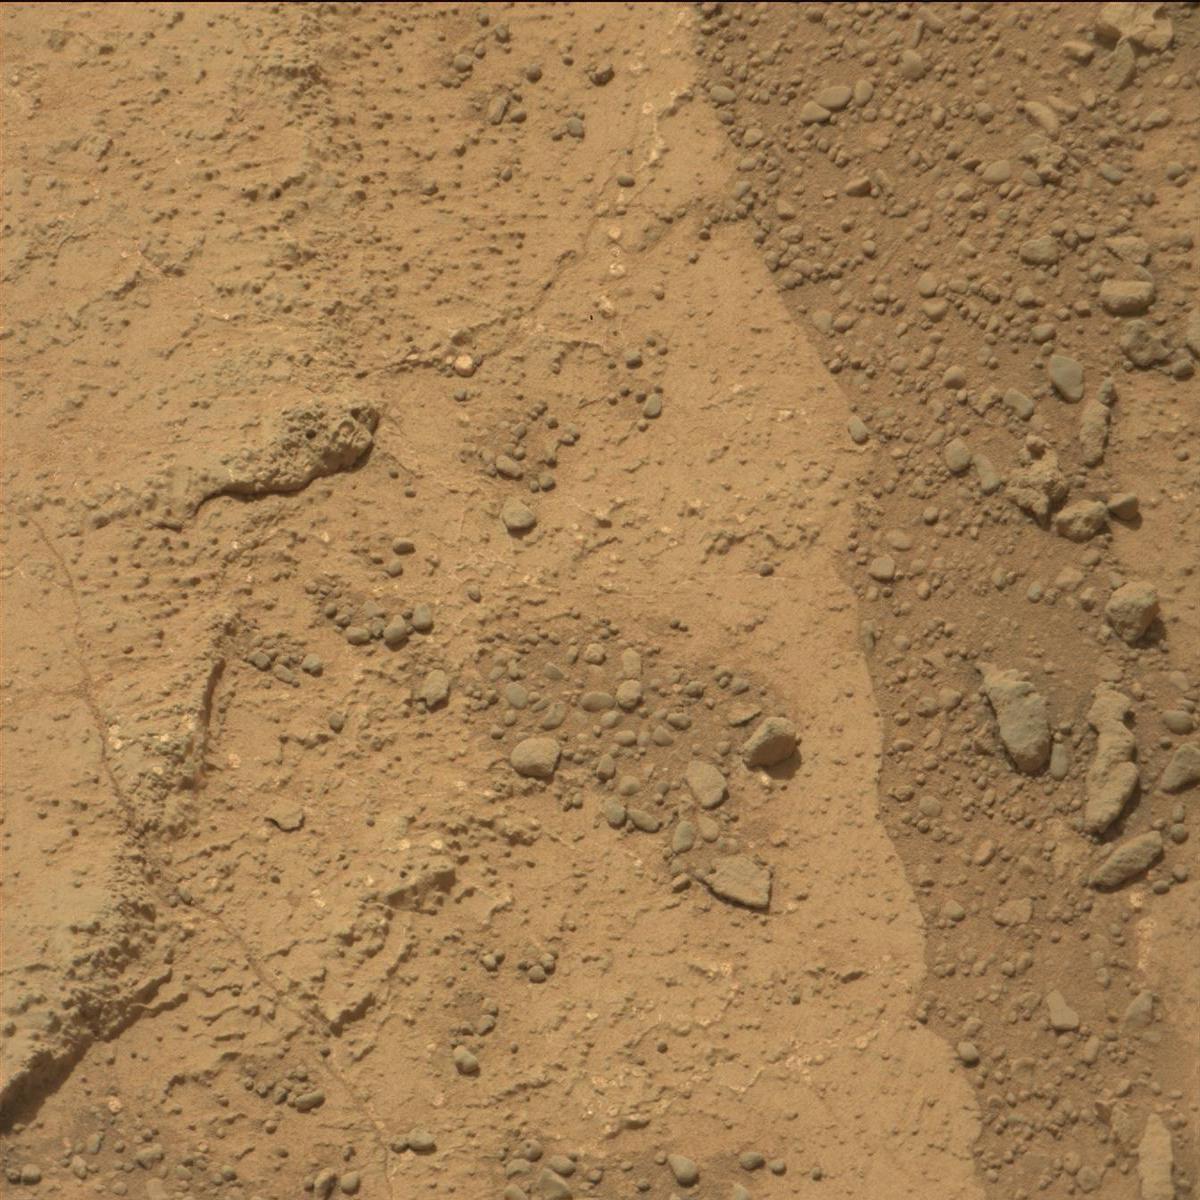
Terrain classes present: Bedrock, Rock, Sand / Soil